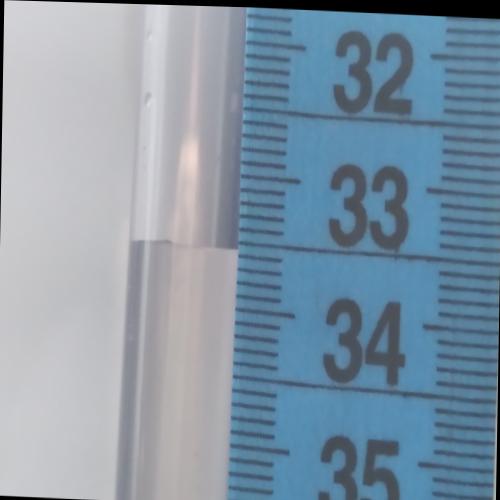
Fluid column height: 33.6 cm